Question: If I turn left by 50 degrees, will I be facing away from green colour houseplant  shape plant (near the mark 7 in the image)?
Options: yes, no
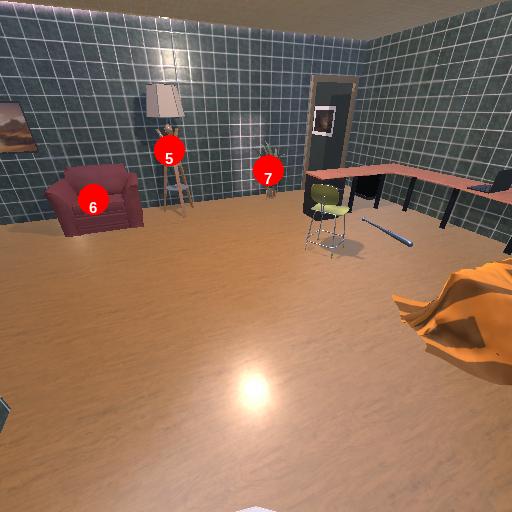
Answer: yes